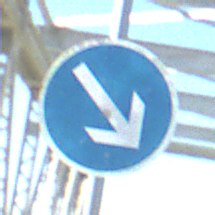
Verkehrszeichen: VorgeschriebeneVorbeifahrtRechts
Umgebung: Outdoor, Special
Tageszeit: MorningAfternoon
Wetter: Clear
Licht: Natural
Jahreszeit: NotSpecified
Kontrast: HighContrast